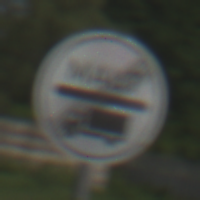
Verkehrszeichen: EndeMautpflicht
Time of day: MorningAfternoon
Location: Outdoor (Nature)
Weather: PartlyCloudy
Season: NotSpecified
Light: Natural